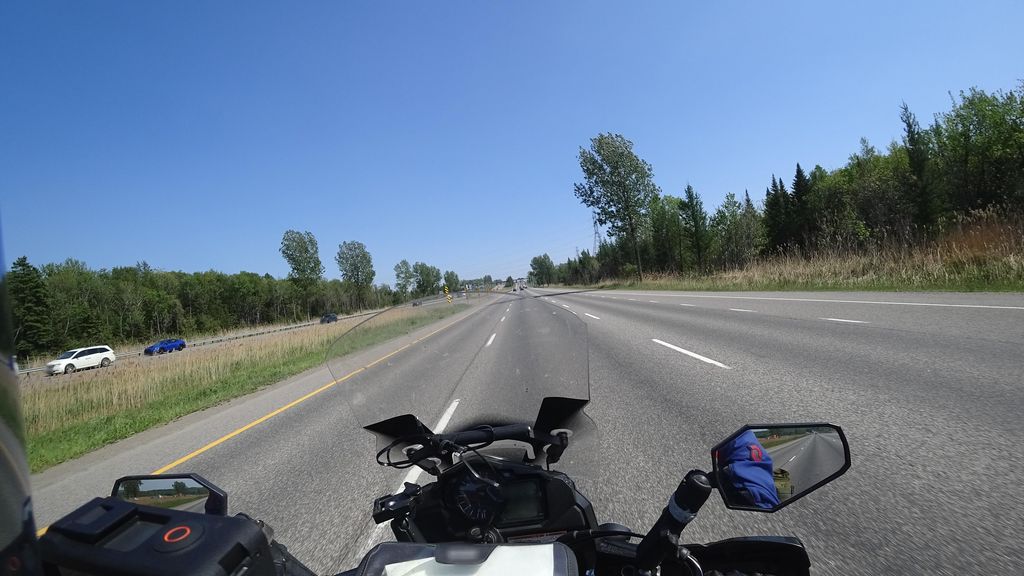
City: quebec_city